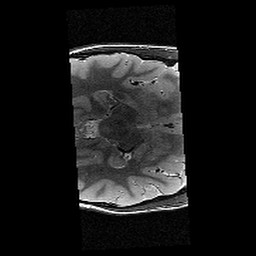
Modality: T2w
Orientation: axial
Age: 10
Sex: female
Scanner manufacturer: siemens
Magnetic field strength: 3 T
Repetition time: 9.23 s
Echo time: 0.067 s